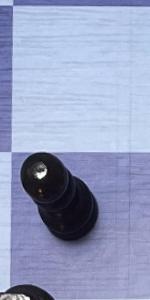
Label: Pawn_Black